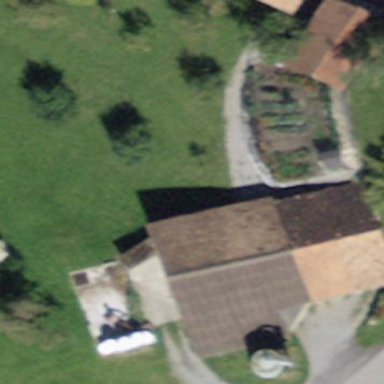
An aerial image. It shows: Barn.